Interaction volume radius: 5 \u00c5
Interaction volume height: 10 \u00c5
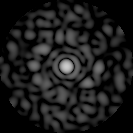
Disorder parameter: 0.9009